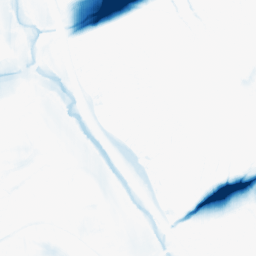
Category: morphological
Decomposition family: morphological_ellipse
Decomposition parameters: operation: closing
width: 50
height: 10
Upsampling method: sinc_blackman
Upsampling parameters: scale: 2
kernel_size: 16
Upsampling scale: 2